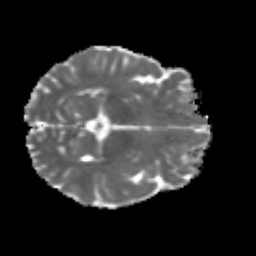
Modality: MD
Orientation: axial
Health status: ill
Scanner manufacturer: siemens
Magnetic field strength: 3 T
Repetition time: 6.7 s
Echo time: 0.1 s